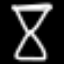
Label: hourglass